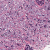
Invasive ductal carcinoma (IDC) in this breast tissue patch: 1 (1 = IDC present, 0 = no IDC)